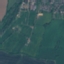
Land use / land cover: Pasture